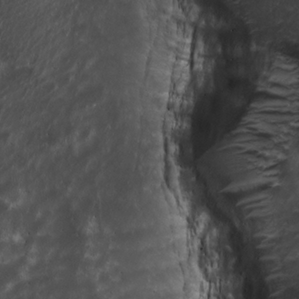
Label: non_frost